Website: lowes
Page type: review-order
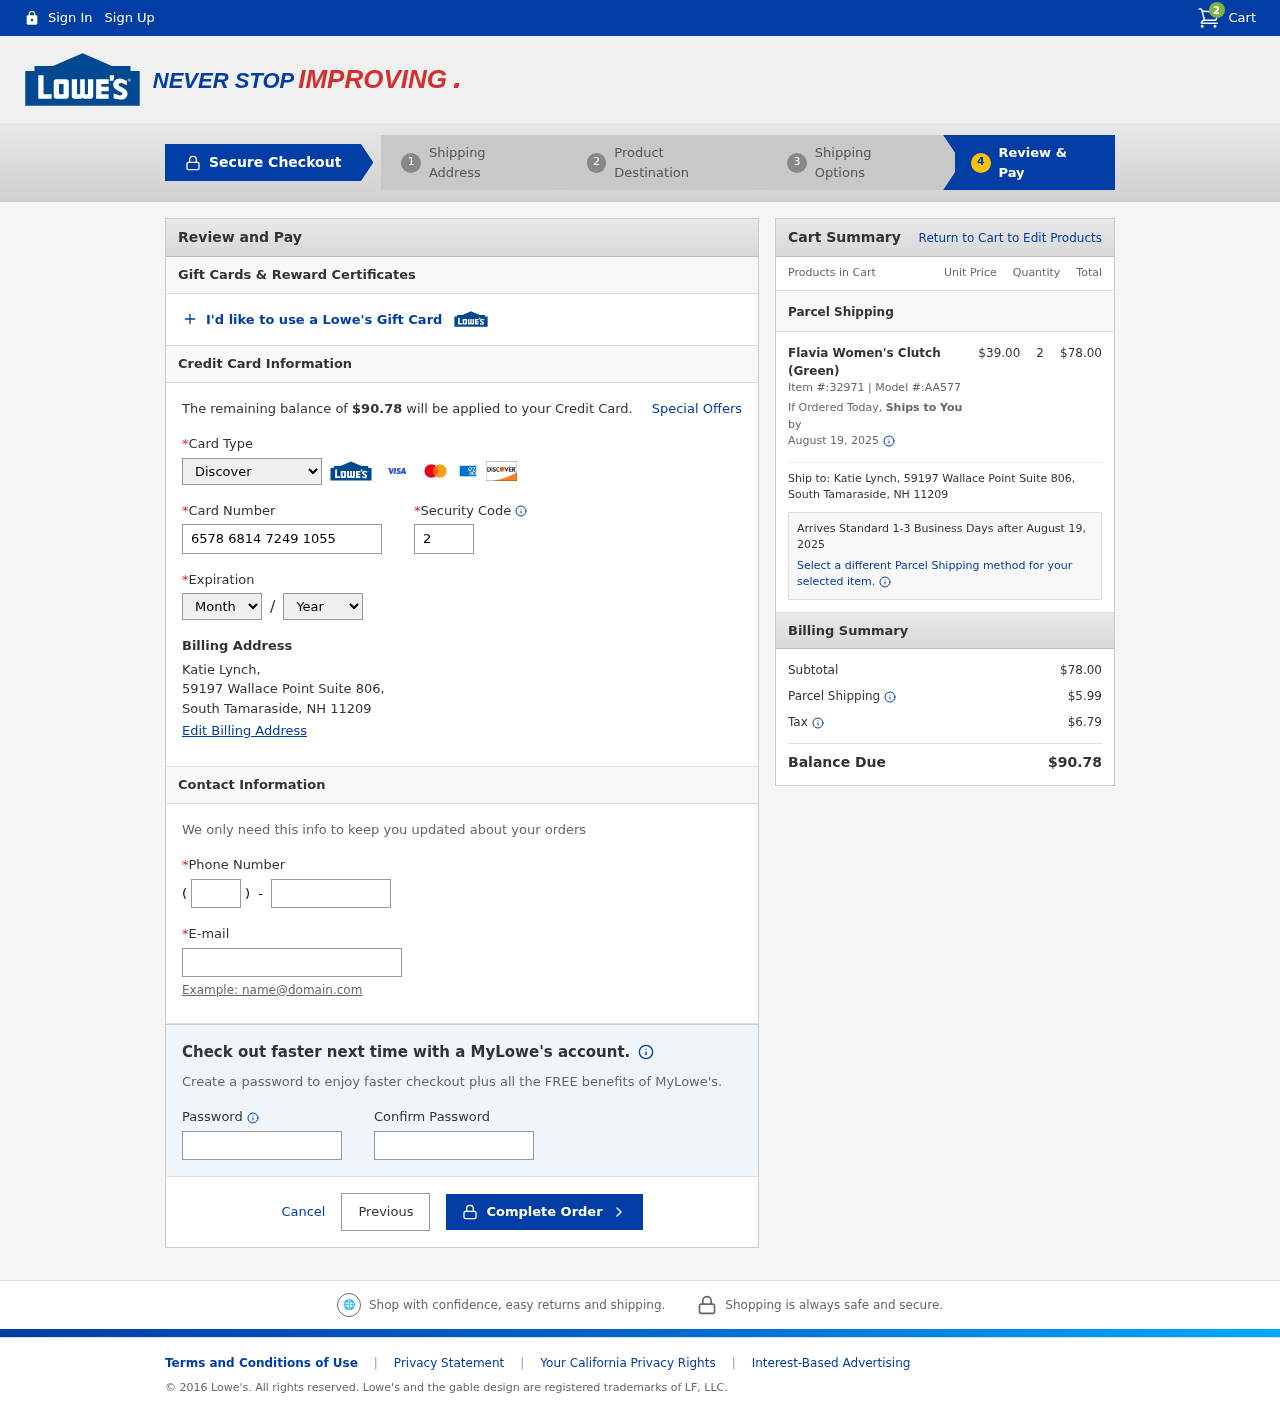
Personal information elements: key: PII_CARD_CVV
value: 210
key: PII_CARD_EXPIRY_MONTH
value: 03
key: PII_CARD_EXPIRY_YEAR
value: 30
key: PII_CARD_NUMBER
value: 6578 6814 7249 1055
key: PII_CARD_TYPE
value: Discover
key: PII_CITY
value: South Tamaraside
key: PII_EMAIL
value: katie.lynch@yahoo.com
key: PII_FULLNAME
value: Katie Lynch,
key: PII_PHONE
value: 9659218810
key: PII_PHONE_AREA
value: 965
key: PII_POSTCODE
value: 11209
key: PII_STATE_ABBR
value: NH
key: PII_STREET
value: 59197 Wallace Point Suite 806
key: PII_STREET
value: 59197 Wallace Point Suite 806,
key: PII_FULLNAME2
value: Katie Lynch
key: PII_POSTCODE_FULL
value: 11209
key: PII_CITY_STATE
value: South Tamaraside, NH
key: PII_CITY_STATE_ZIP
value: South Tamaraside, NH 11209
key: PII_POSTCODE_NUMERIC
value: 11209
Product elements: key: PRODUCT1_NAME
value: Flavia Women's Clutch (Green)
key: PRODUCT1_PRICE
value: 39
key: PRODUCT1_QUANTITY
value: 2
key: PRODUCT1_ITEM_NUMBER
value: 32971
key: PRODUCT1_MODEL_NUMBER
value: AA577
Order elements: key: ORDER_NUM_ITEMS
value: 2
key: ORDER_TOTAL
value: $90.78
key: ORDER_SHIPPING_DATE
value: August 19, 2025
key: ORDER_SUBTOTAL
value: $78.00
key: ORDER_SHIPPING_DATE2
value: August 19, 2025
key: ORDER_SUBTOTAL2
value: $78.00
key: ORDER_SHIPPING_COST
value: $5.99
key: ORDER_TAX
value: $6.79